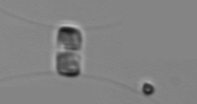
Label: Chaetoceros_similis